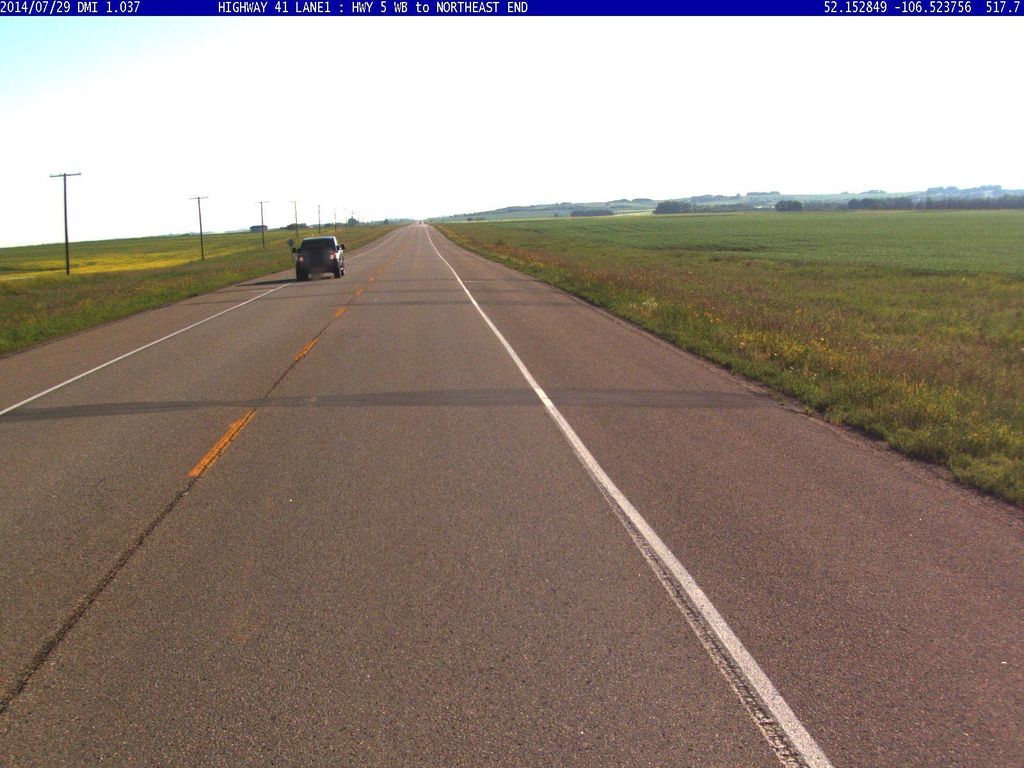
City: saskatoon